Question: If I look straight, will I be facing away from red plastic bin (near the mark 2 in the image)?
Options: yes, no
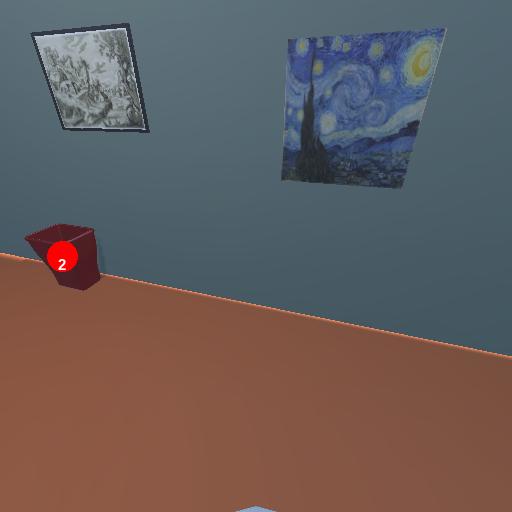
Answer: yes